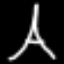
Label: The Eiffel Tower